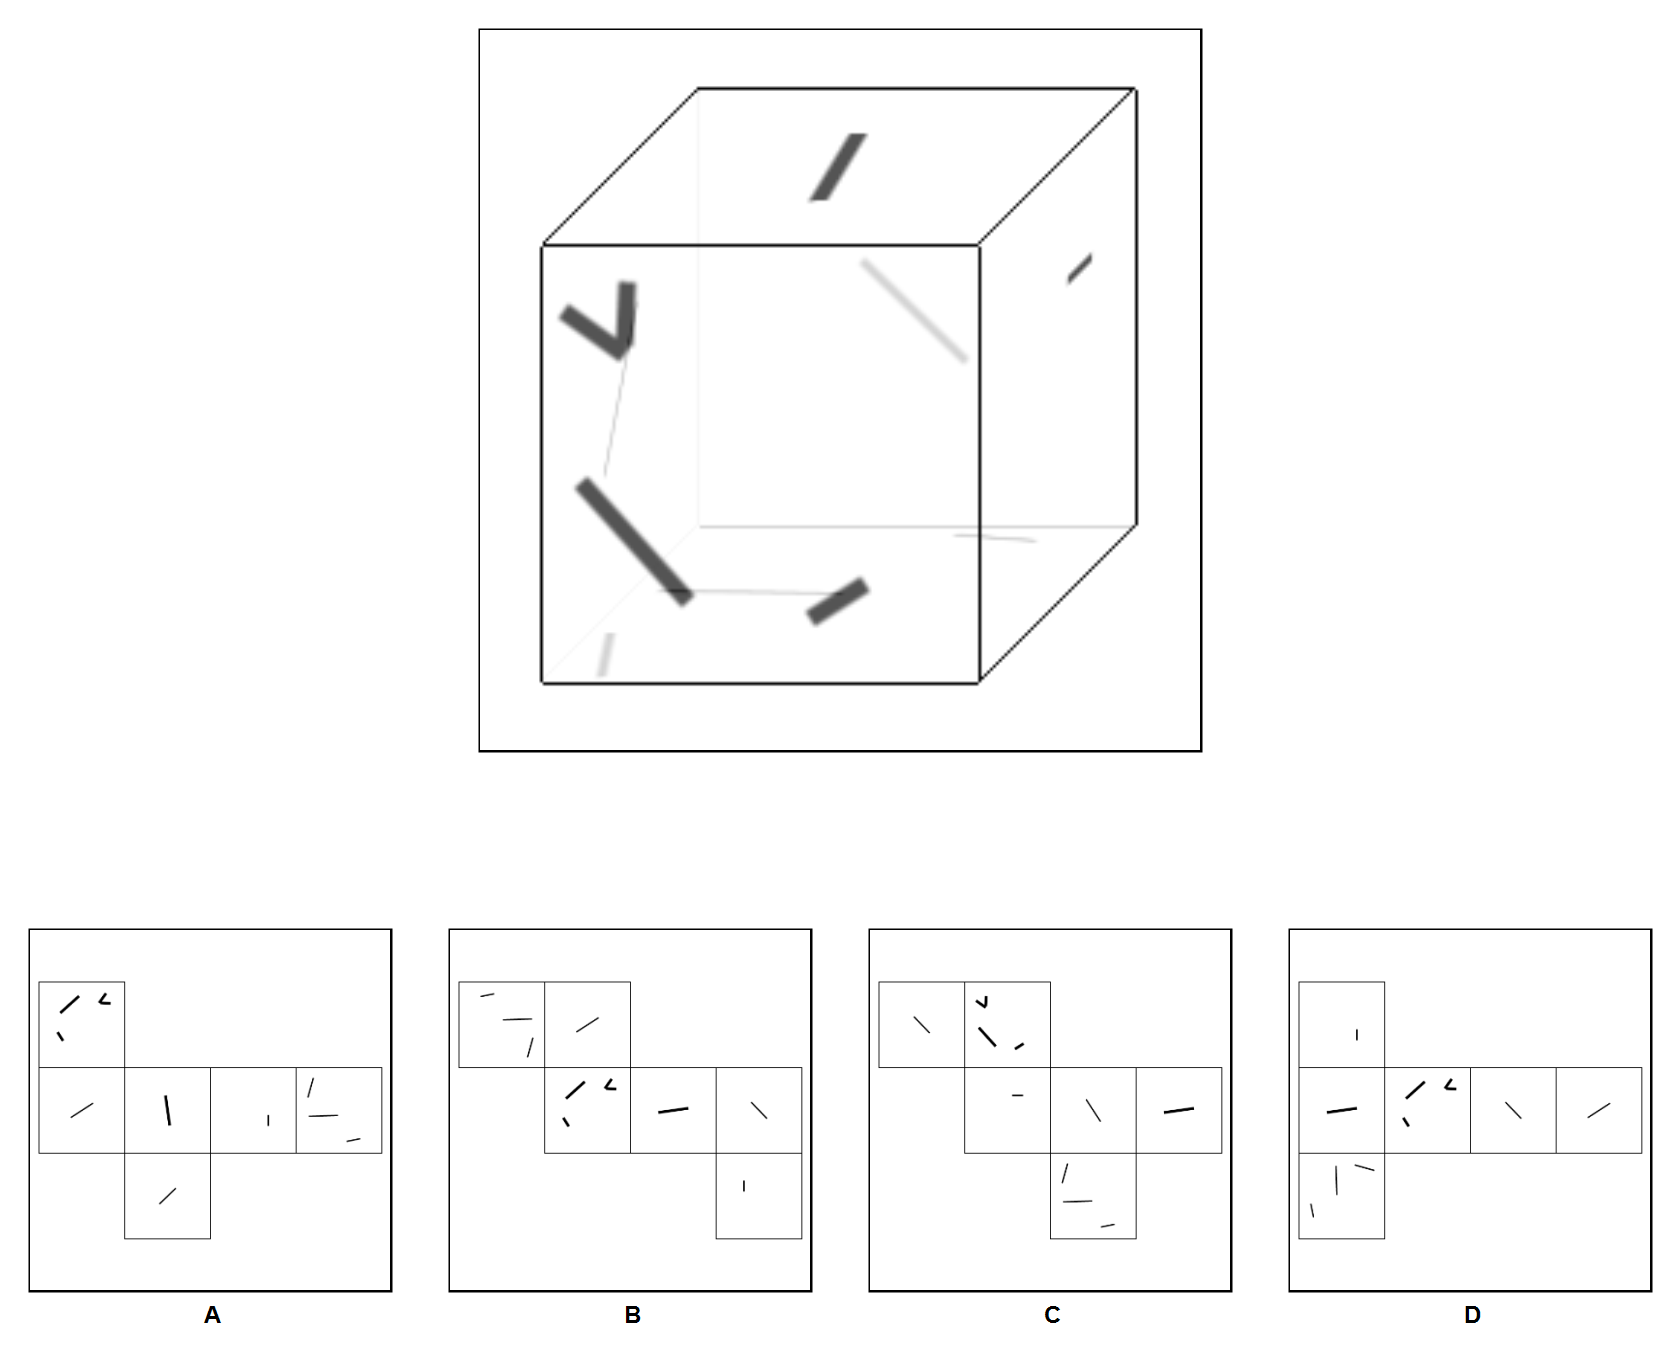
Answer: B